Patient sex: F
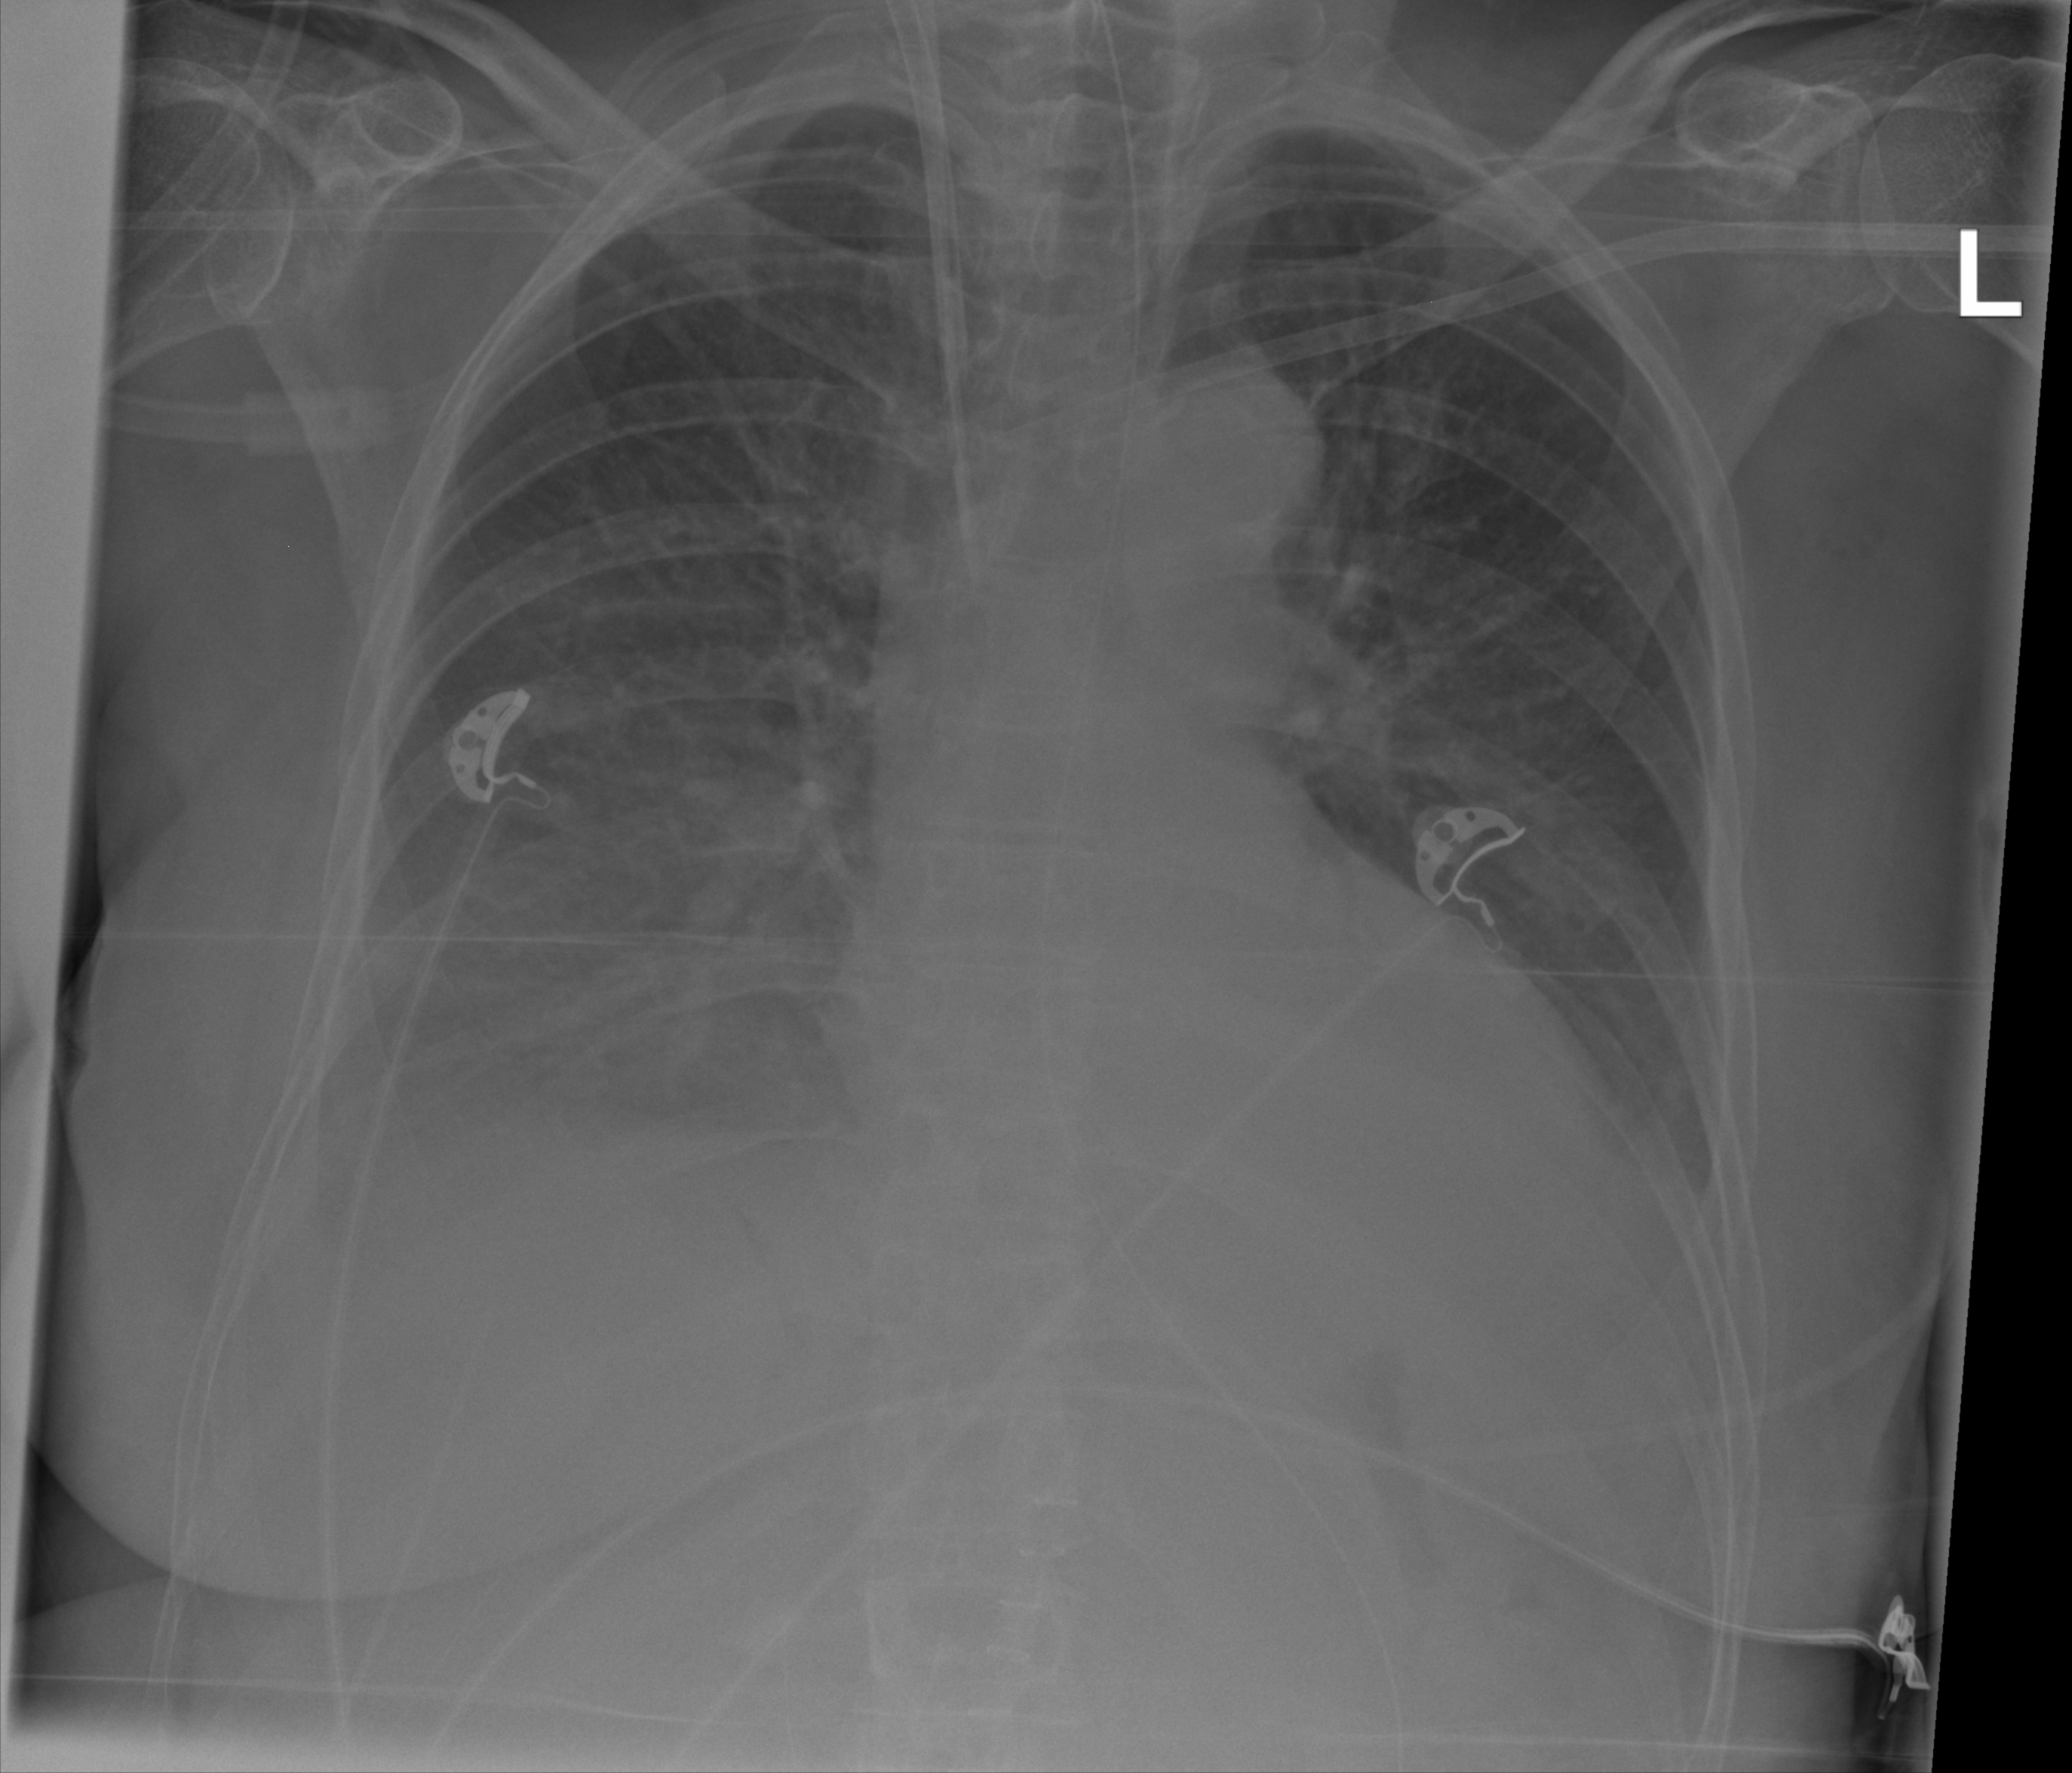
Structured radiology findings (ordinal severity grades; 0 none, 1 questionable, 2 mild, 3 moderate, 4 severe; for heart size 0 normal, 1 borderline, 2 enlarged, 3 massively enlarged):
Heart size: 1
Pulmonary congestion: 2
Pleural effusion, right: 2
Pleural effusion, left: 2
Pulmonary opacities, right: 2
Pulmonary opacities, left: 0
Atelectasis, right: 2
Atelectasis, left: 2